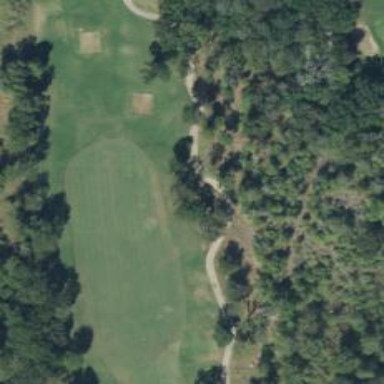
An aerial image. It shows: Path designed for golf carts.